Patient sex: F
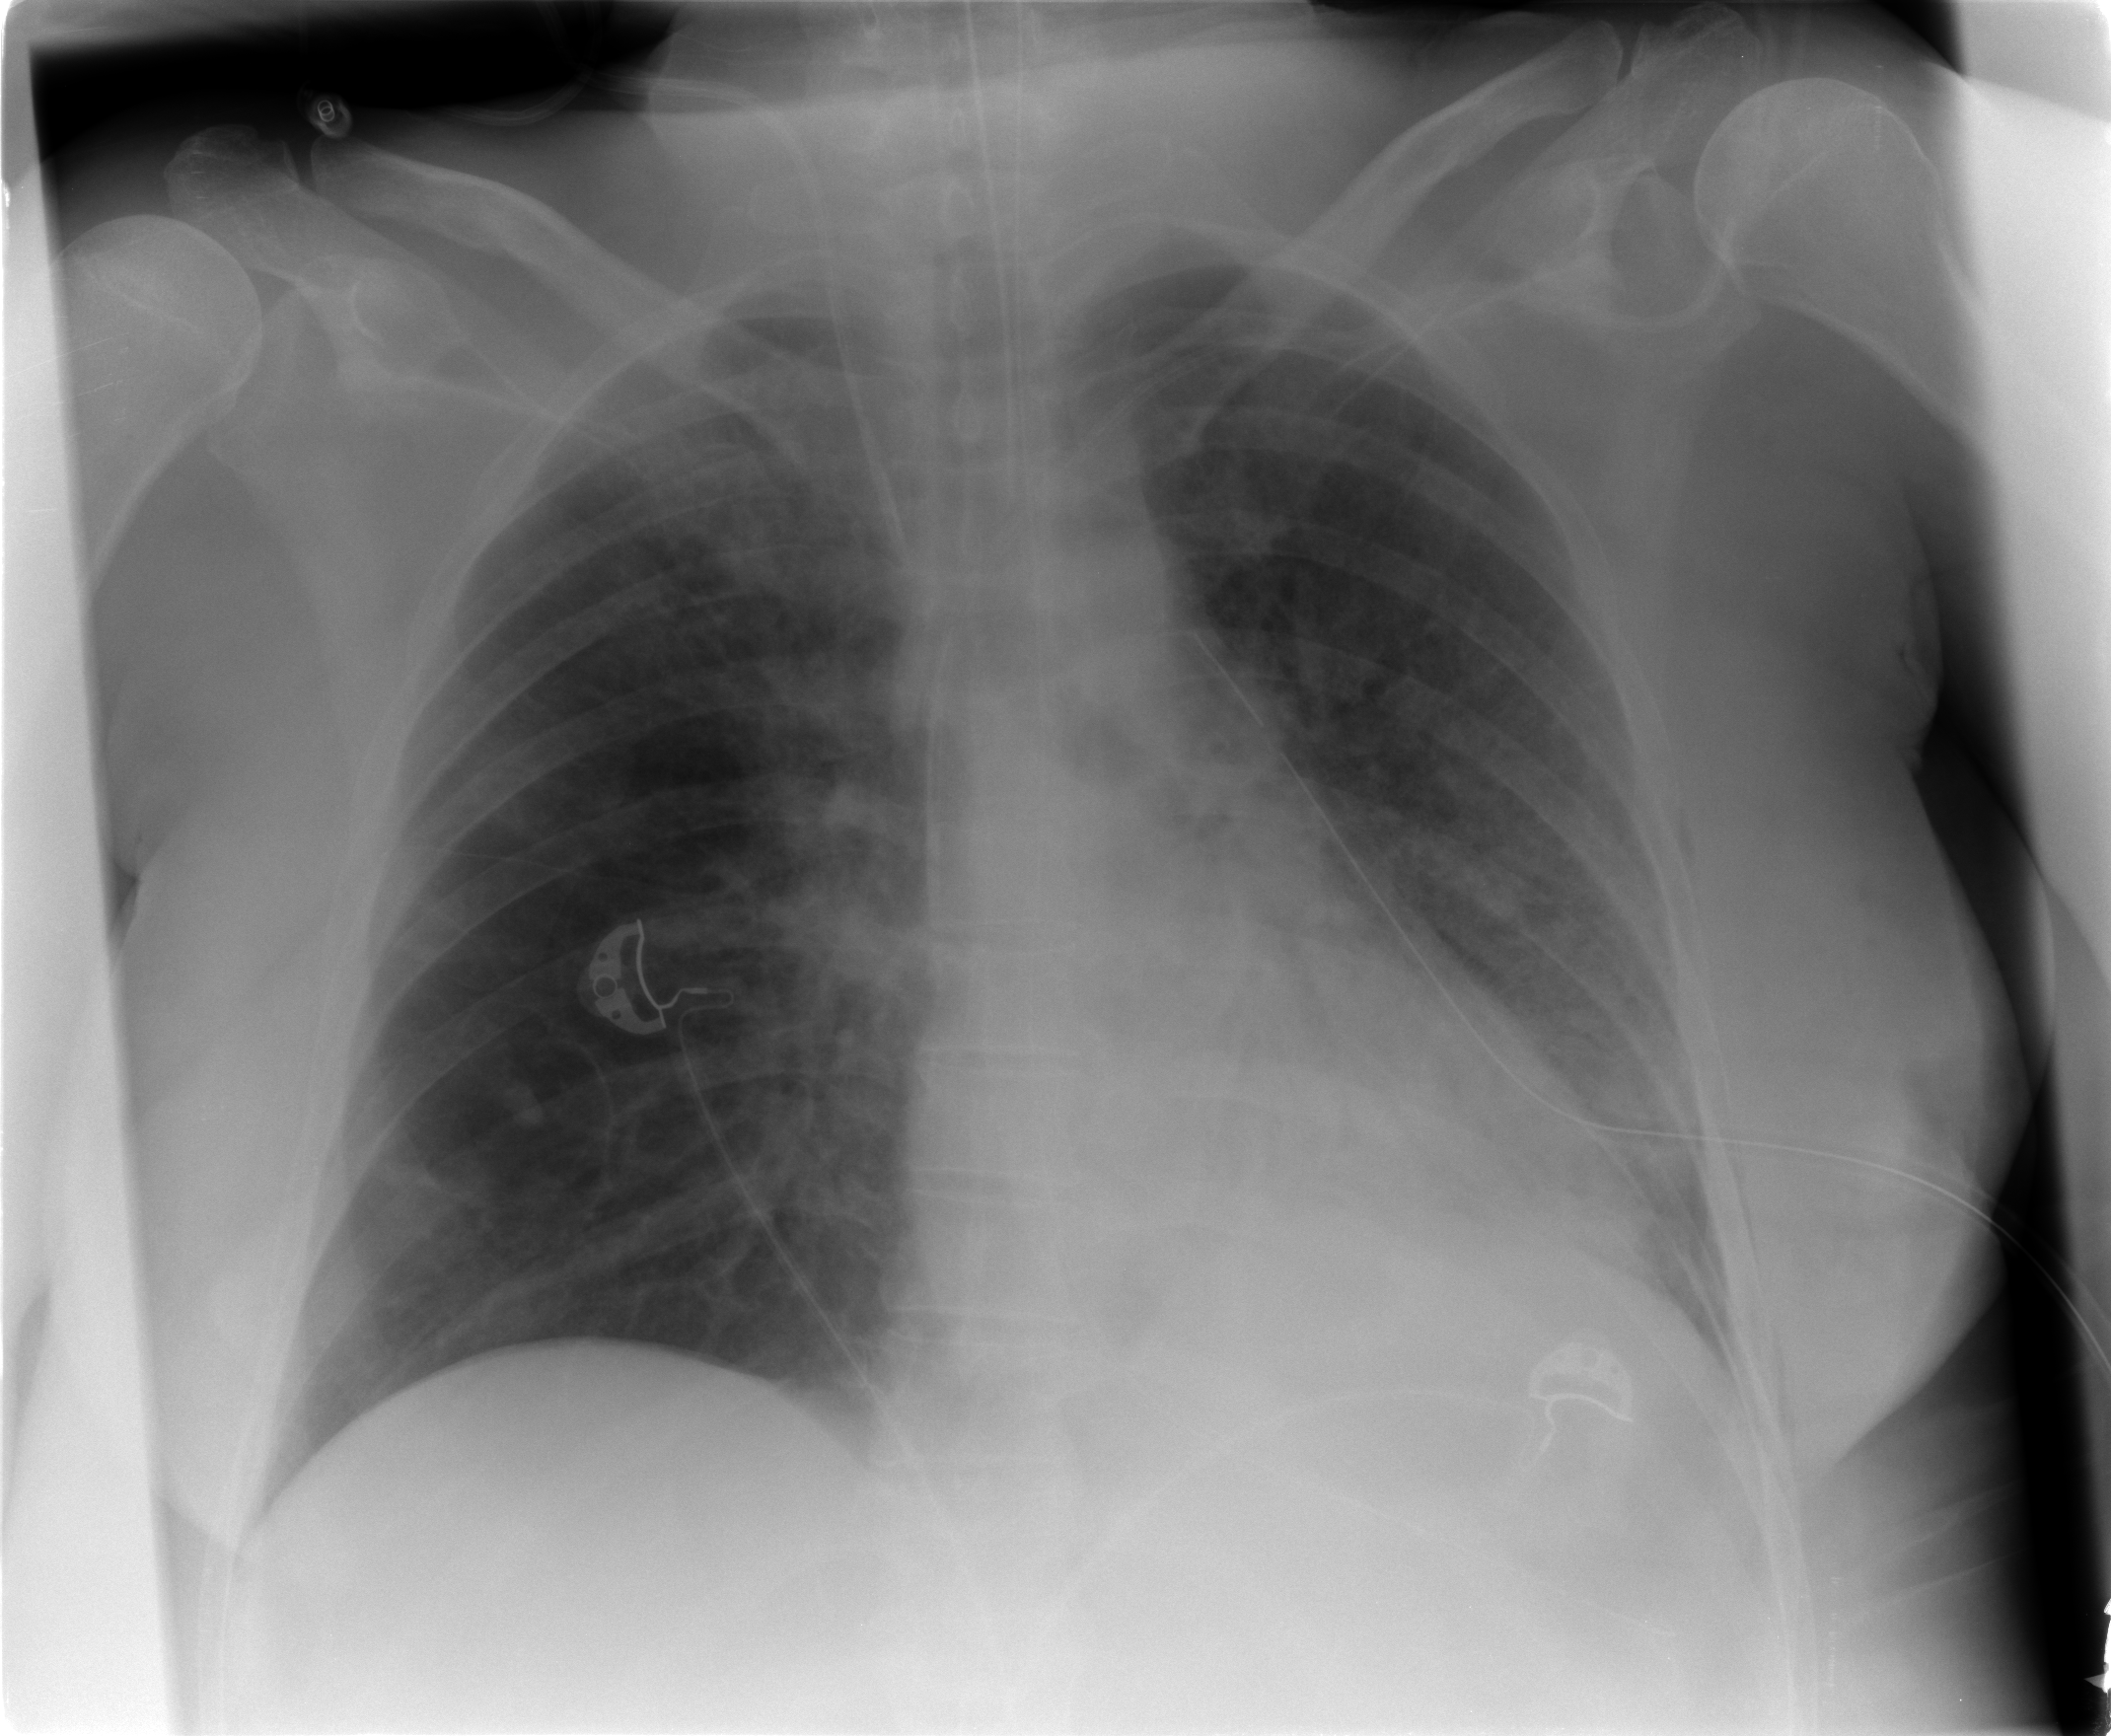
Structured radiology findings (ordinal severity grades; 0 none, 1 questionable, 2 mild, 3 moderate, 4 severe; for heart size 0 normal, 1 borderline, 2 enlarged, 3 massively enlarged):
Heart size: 0
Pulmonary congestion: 3
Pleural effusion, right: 0
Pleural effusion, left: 0
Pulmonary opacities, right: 2
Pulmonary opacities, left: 2
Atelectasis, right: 2
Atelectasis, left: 2